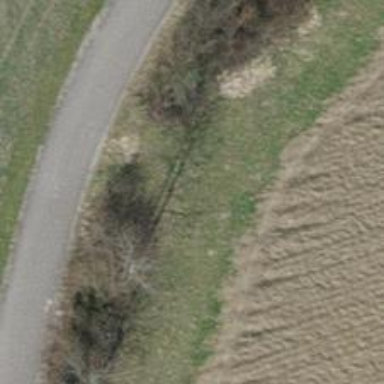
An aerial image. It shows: Hedge acting as barrier.